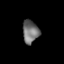
Tissue: lung
Cell type: Epithelial cells
Senescence score: 0.2164
Nuclear area (px): 362
Mean DAPI intensity: 112.094